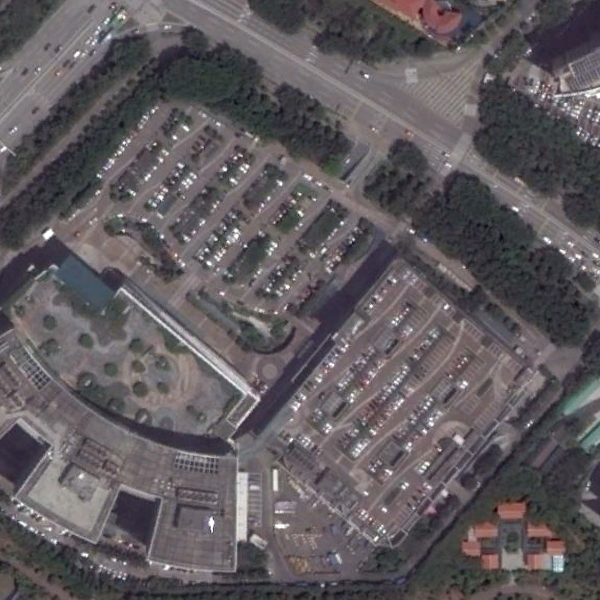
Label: Parking